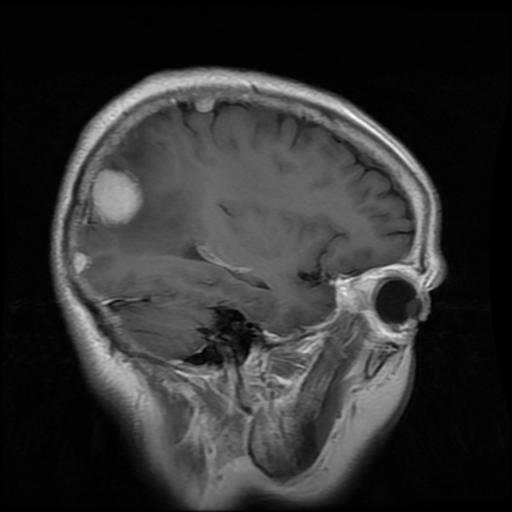
Label: meningioma